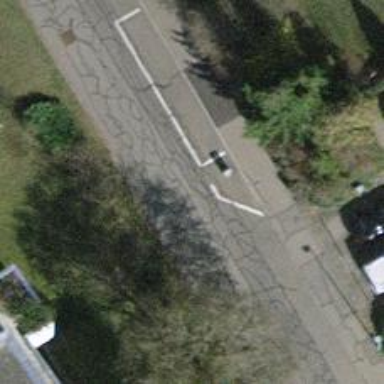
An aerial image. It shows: Chicane for traffic calming.